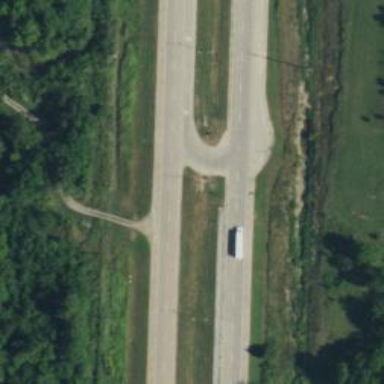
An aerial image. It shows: Trunk link highway.